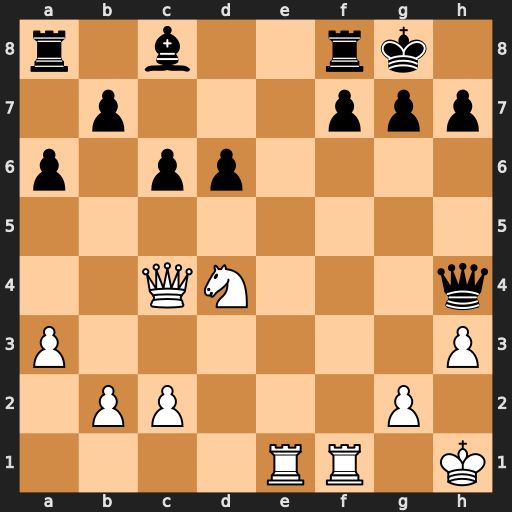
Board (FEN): r1b2rk1/1p3ppp/p1pp4/8/2QN3q/P6P/1PP3P1/4RR1K
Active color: w
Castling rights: -
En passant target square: -
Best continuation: Qxf7+ Rxf7 Re8+ Rf8 Rfxf8#